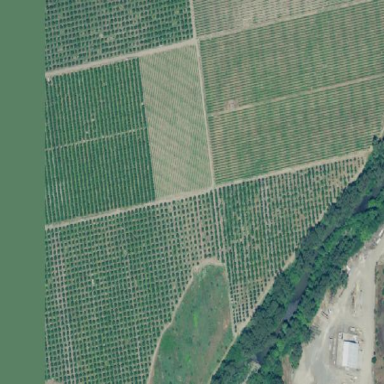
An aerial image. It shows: Orchard.